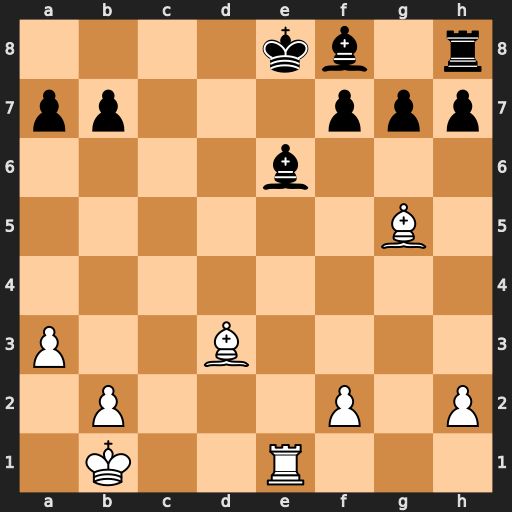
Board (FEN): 4kb1r/pp3ppp/4b3/6B1/8/P2B4/1P3P1P/1K2R3
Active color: w
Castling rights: k
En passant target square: -
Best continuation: Bb5#